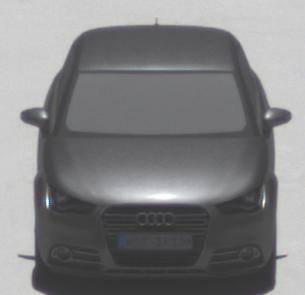
Make: Audi
Model: A1 Sportback 1.2 TFSI
Detailed model: A1 (8X) Sportback
Model produced from: 2012/03
Model produced until: 2014/11
Doors: 5
Color: gray
Road condition: dry road
Daytime: midday
Contrast: high contrast